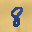
Label: 8